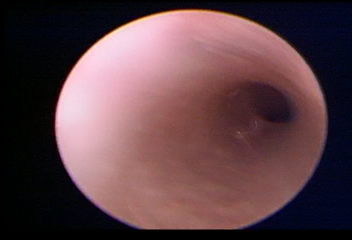
Modality: WLC
Class: Normal mucosa
Bladder cancer association: No